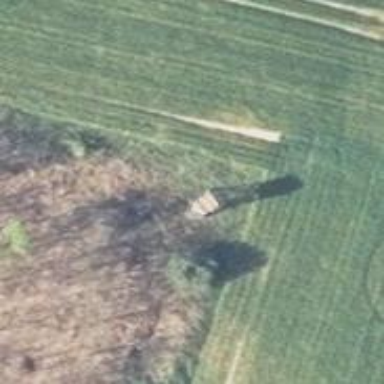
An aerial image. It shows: Hunting stand.